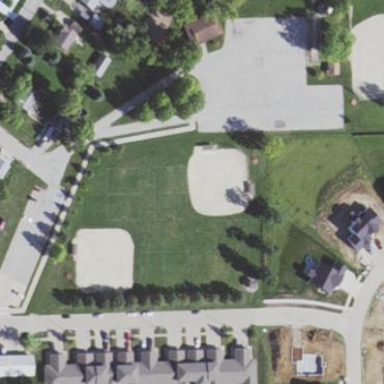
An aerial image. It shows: Baseball pitch for leisure land activities.